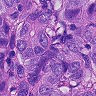
Metastatic tissue present: yes